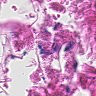
Metastatic tissue present: no